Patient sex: M
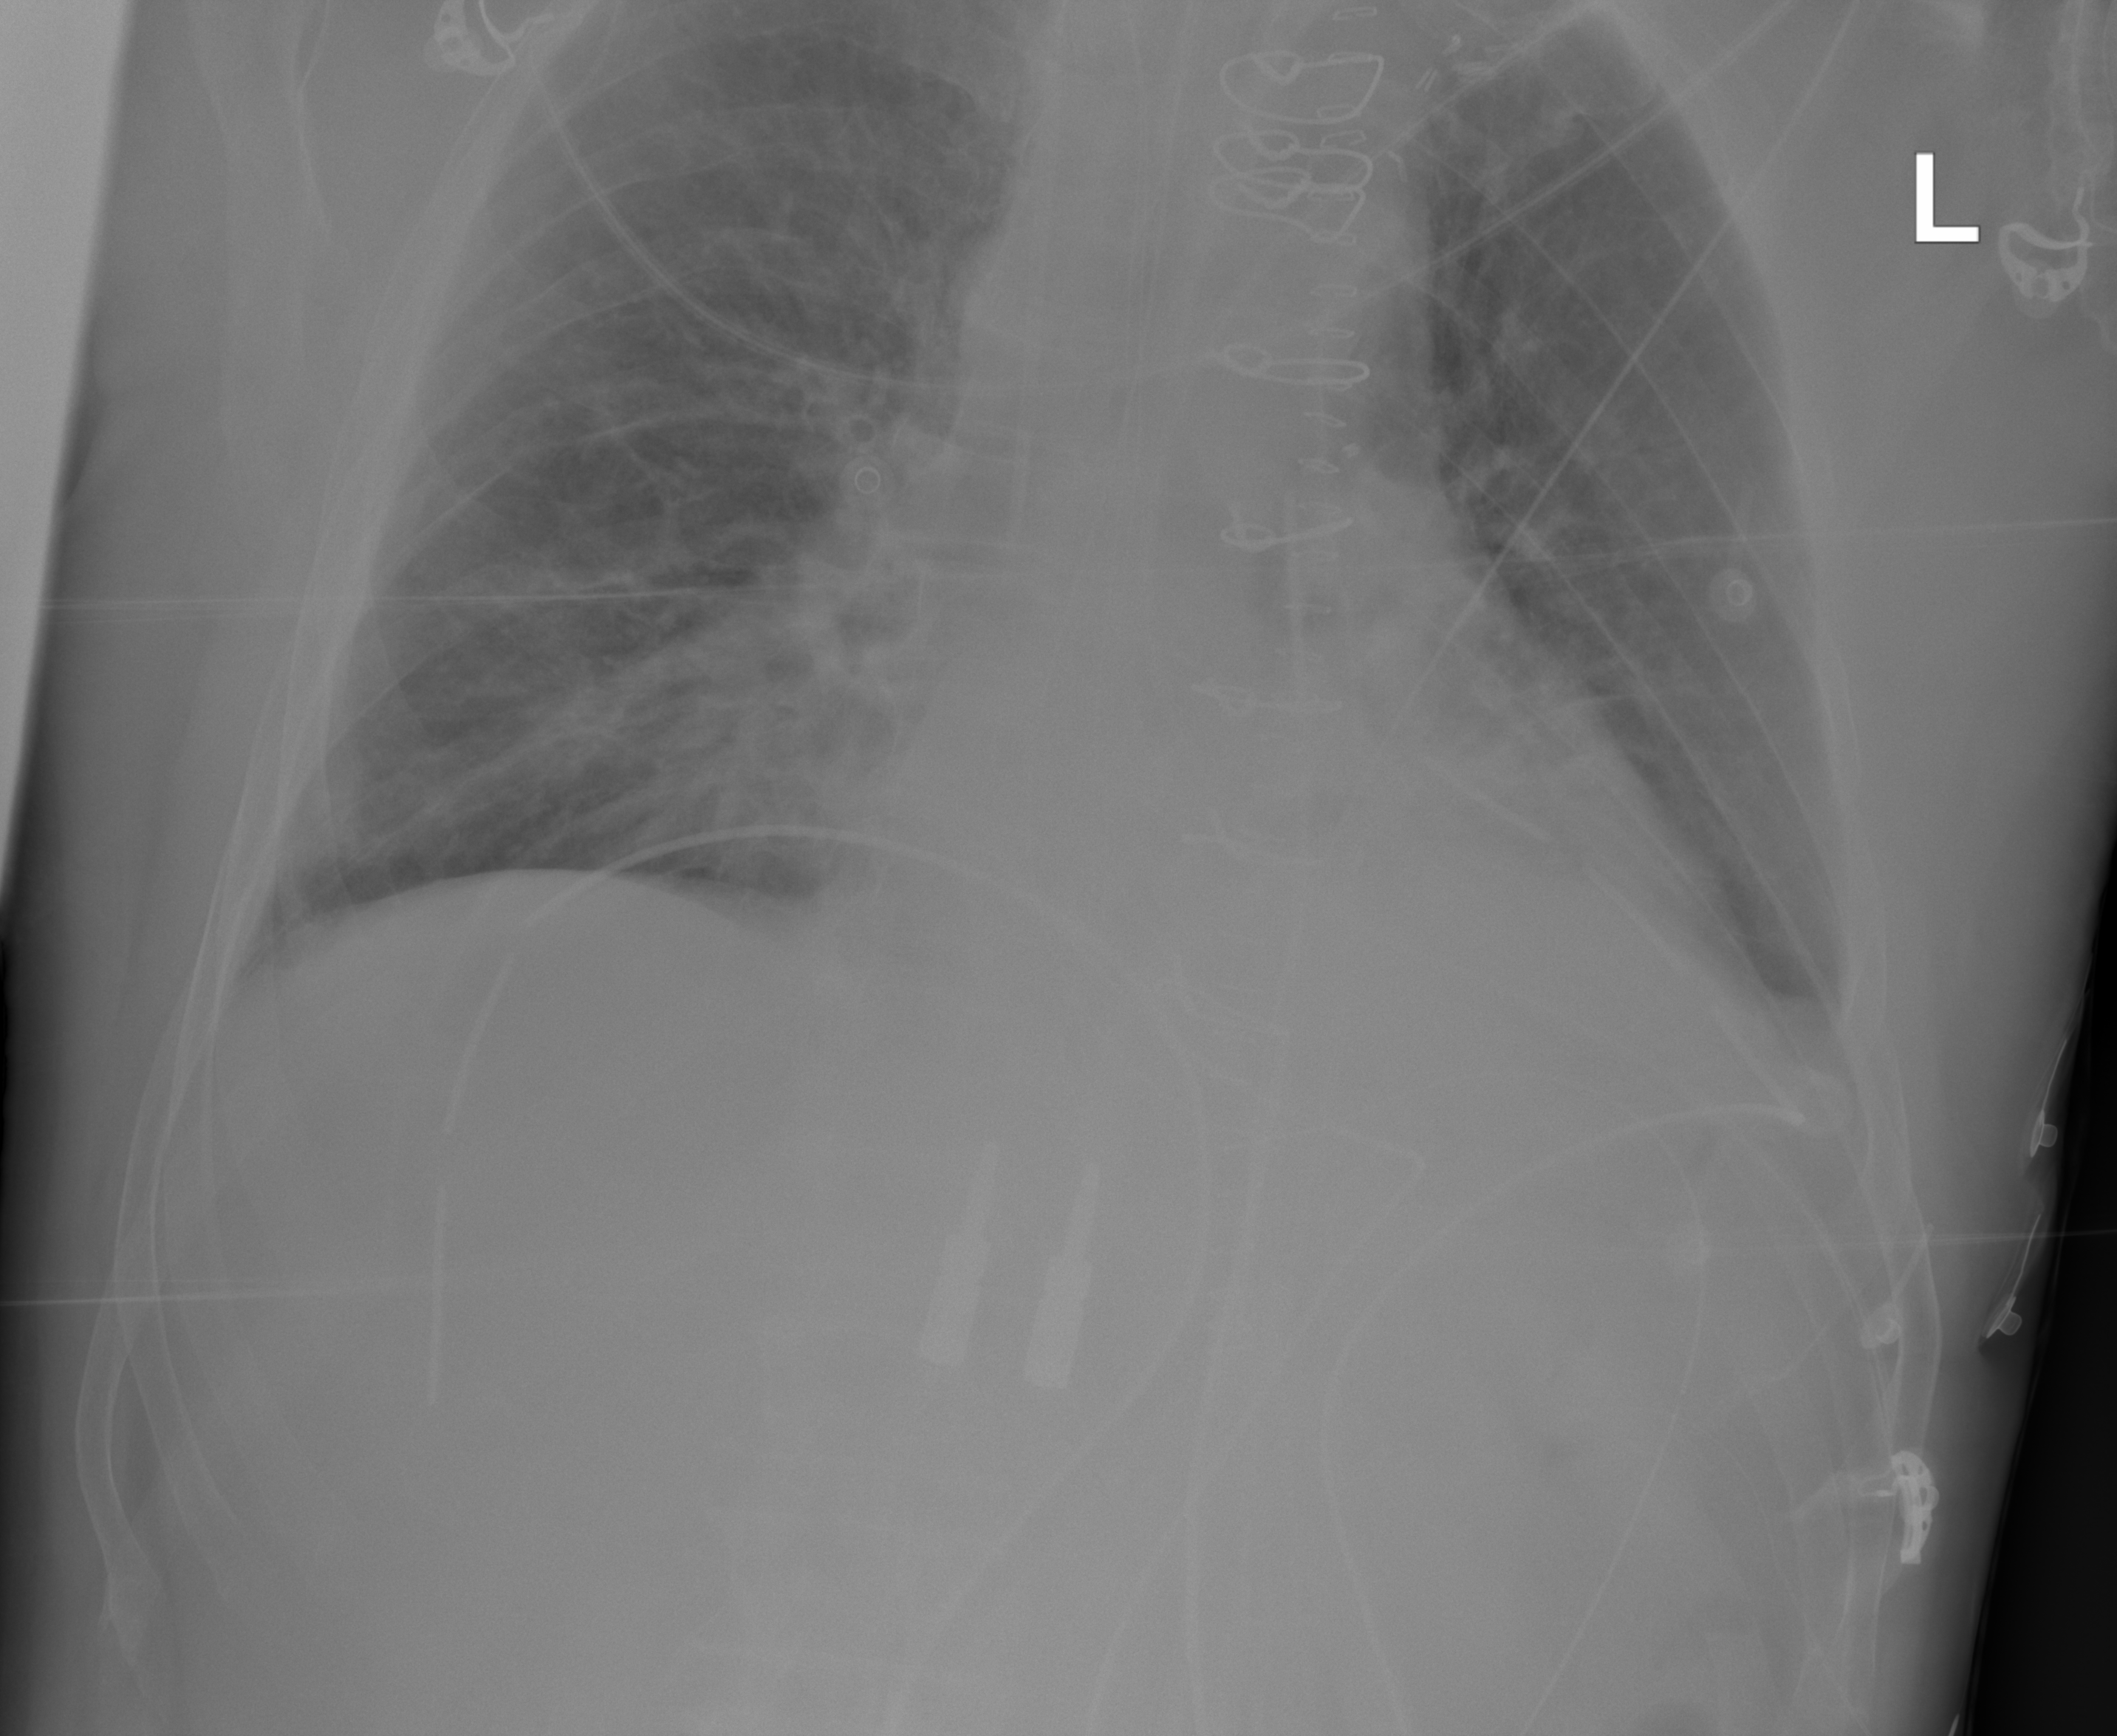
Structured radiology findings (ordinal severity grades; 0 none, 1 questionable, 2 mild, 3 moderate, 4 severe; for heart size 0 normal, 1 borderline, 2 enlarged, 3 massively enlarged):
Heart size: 0
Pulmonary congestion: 2
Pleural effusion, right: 0
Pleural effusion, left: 2
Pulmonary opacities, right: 0
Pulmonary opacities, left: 0
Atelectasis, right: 2
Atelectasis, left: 1